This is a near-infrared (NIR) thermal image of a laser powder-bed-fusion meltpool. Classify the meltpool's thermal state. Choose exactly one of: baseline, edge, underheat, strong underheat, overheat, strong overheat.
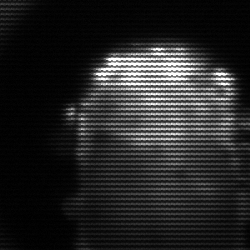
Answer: baseline